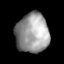
Tissue: lung
Cell type: Epithelial cells
Senescence score: 0.208
Nuclear area (px): 1273
Mean DAPI intensity: 153.91